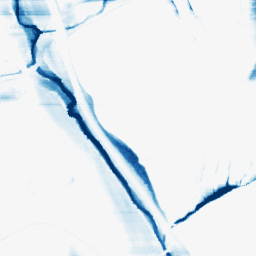
Category: morphological
Decomposition family: morphological_rect
Decomposition parameters: operation: closing
width: 50
height: 3
Upsampling method: lanczos
Upsampling parameters: scale: 4
Upsampling scale: 4